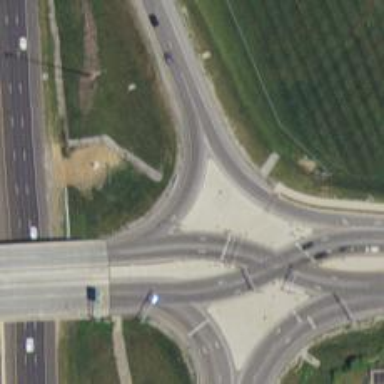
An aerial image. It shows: Motorway link at Diverging Diamond Interchange (DDI) junction.